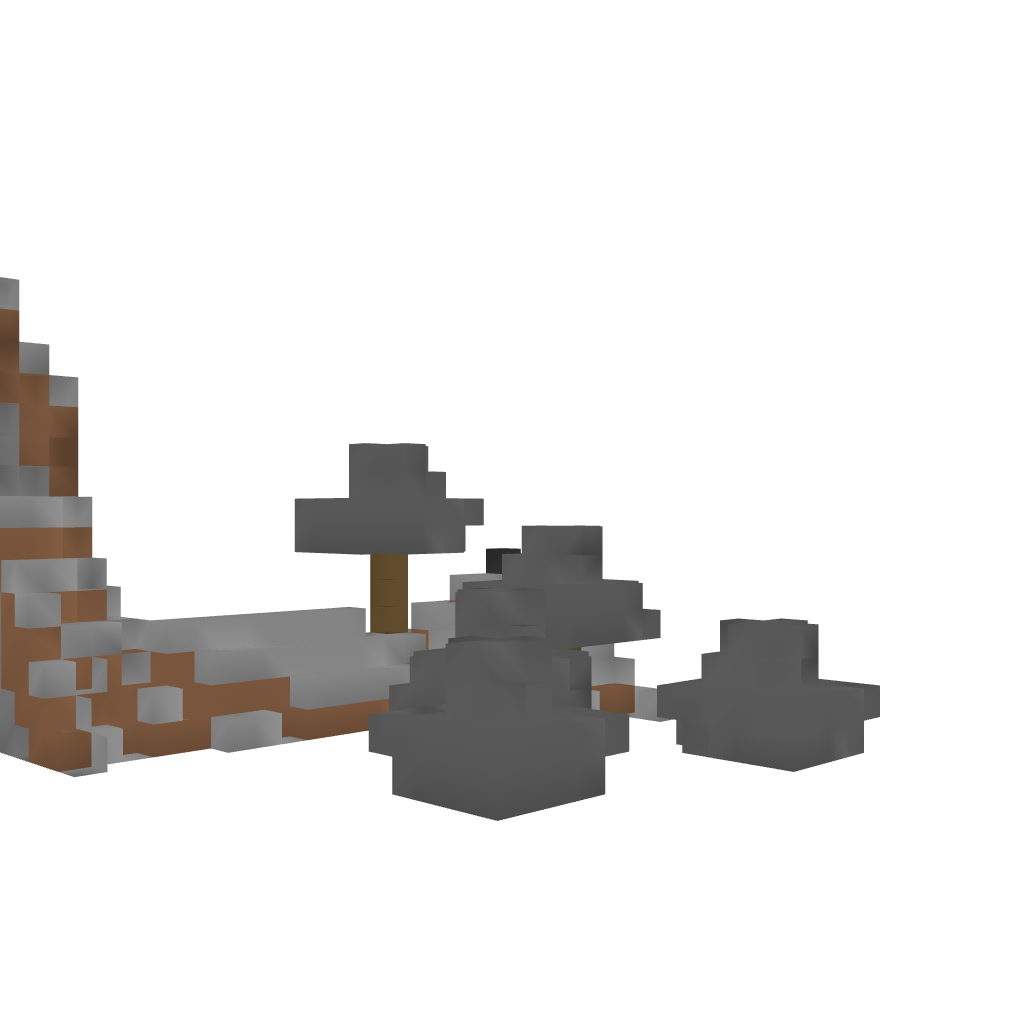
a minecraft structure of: Force a modern house made by Webisod